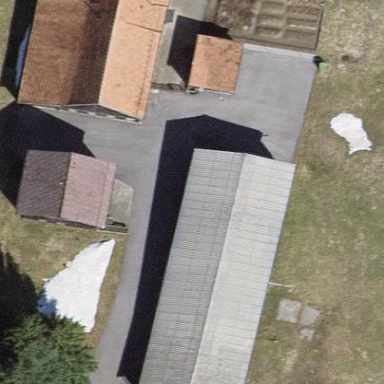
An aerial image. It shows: Farmyard area.